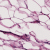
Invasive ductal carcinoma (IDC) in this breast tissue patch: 0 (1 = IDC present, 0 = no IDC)